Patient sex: M
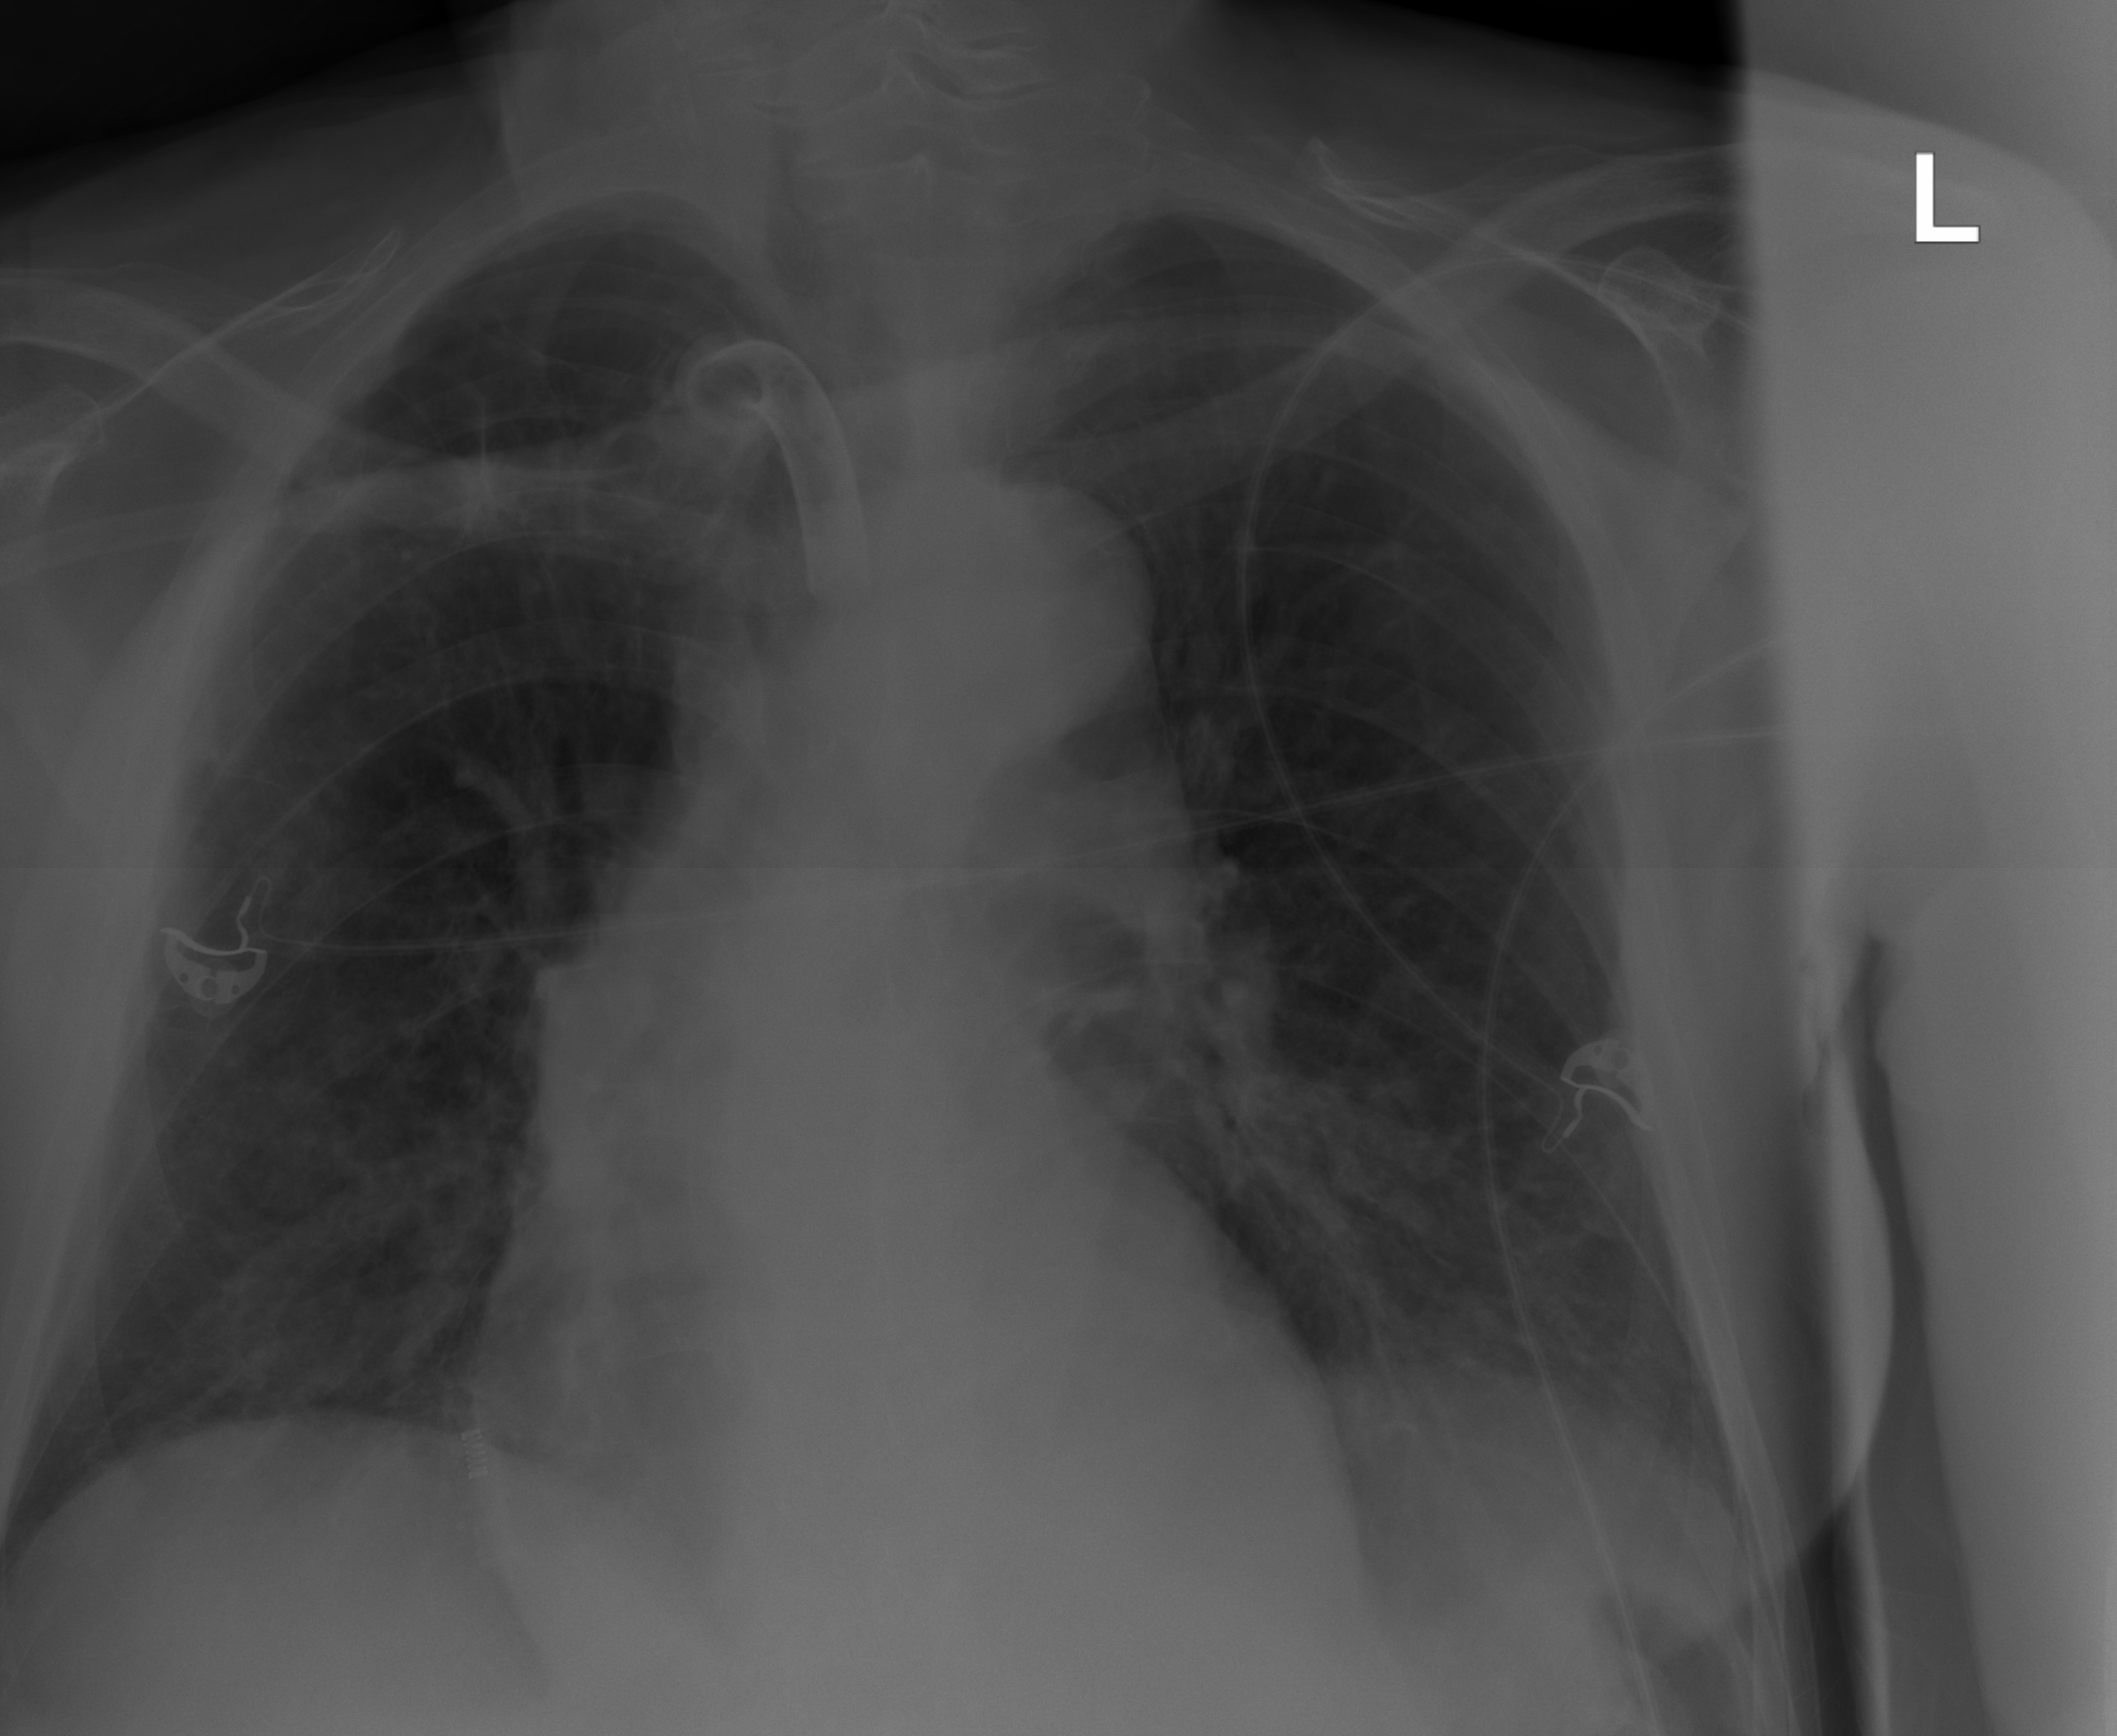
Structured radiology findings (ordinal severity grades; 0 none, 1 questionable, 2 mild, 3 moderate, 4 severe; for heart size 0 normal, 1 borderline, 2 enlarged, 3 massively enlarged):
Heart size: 2
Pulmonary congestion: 0
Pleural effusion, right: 0
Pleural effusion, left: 1
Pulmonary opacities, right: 0
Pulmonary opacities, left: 0
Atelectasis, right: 2
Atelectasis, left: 2